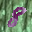
Label: 8